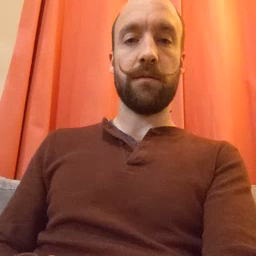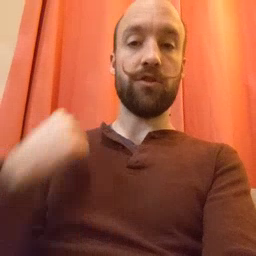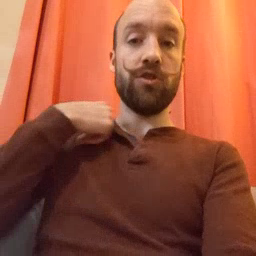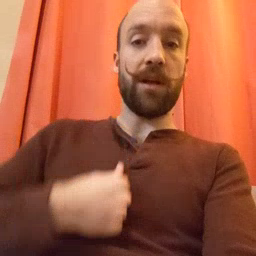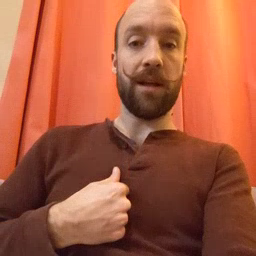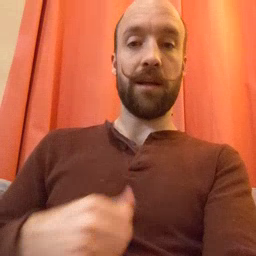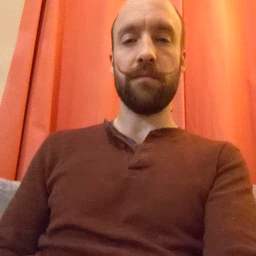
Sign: jacket